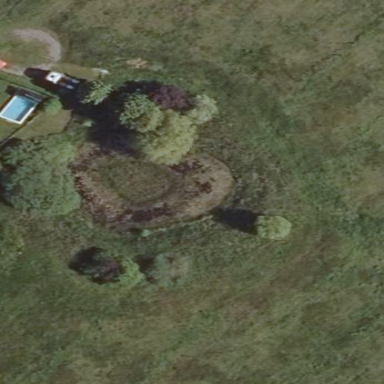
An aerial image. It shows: Peaceful pond surrounded by nature.